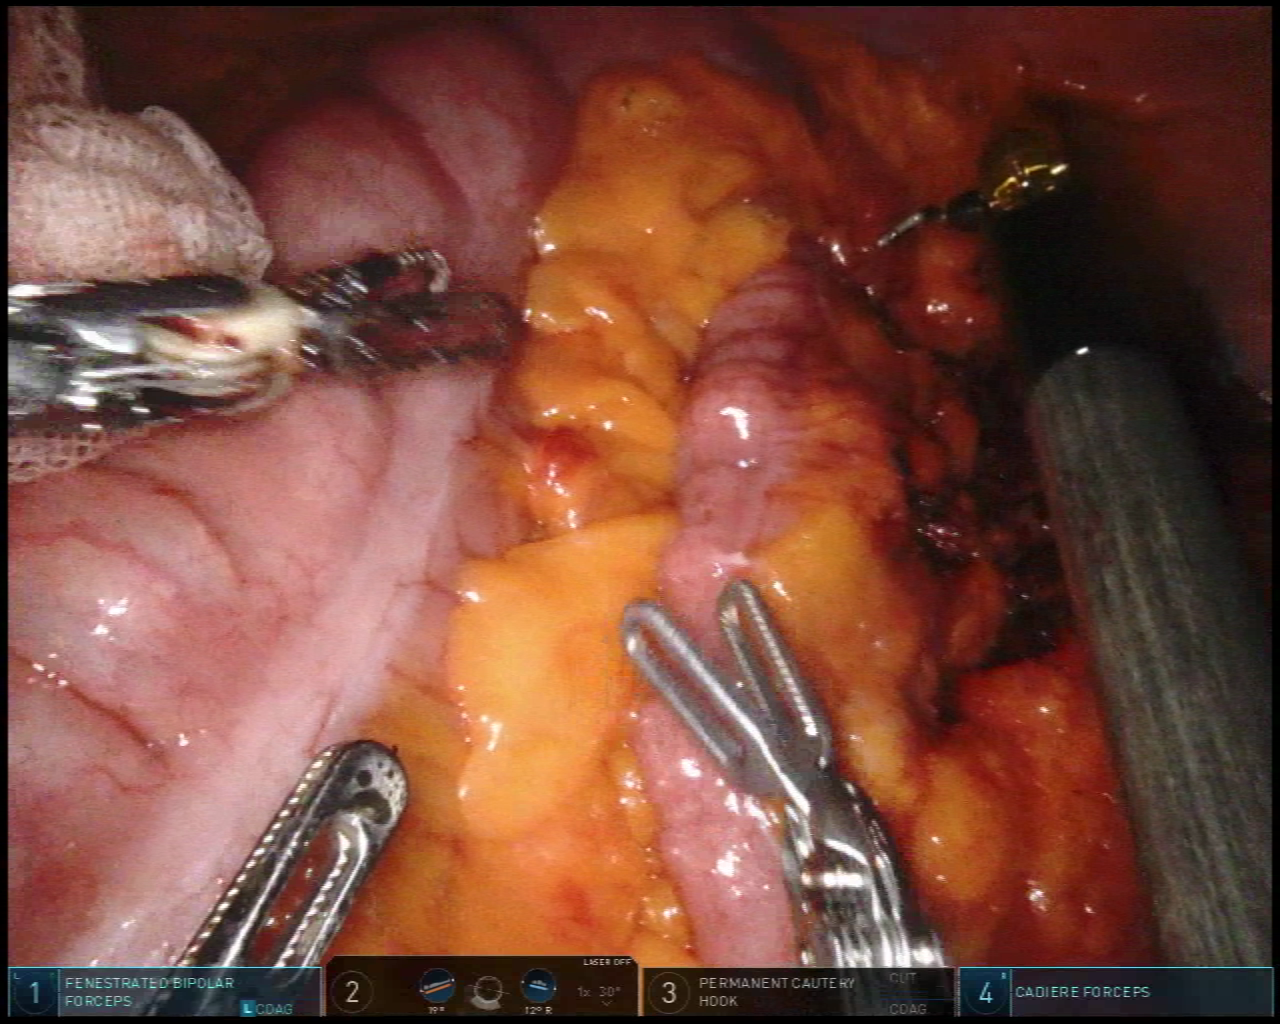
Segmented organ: colon
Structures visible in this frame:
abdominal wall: yes
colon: yes
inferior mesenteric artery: no
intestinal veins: no
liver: no
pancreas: no
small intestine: yes
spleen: no
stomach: no
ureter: no
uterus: no
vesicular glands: no